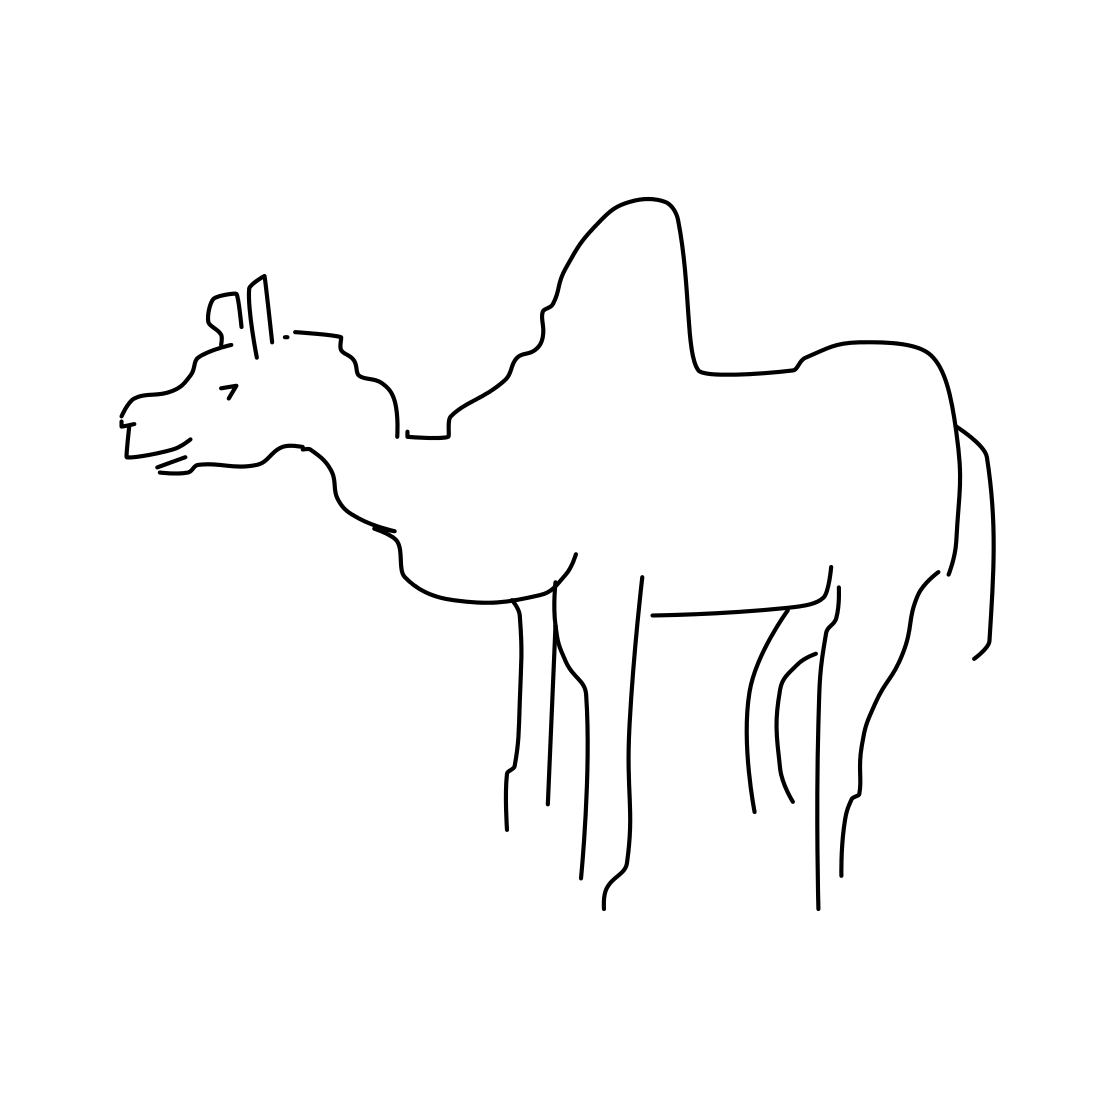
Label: camel